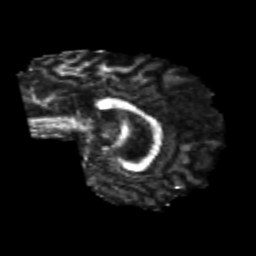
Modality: FA
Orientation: sagittal
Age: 21
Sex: male
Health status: healthy
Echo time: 0.074 s